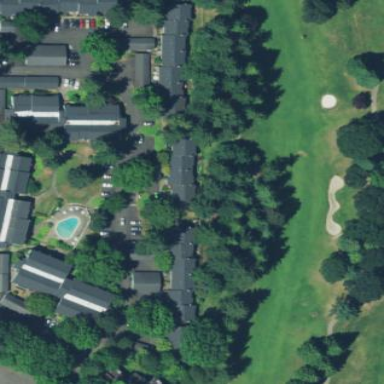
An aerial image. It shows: Condominium within residential area.